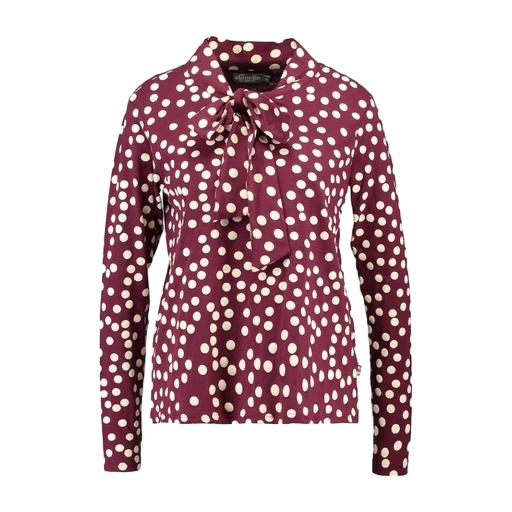
pussybow shirt, multicolor tie neck polka dot shirt, polka-dot blouse, white background